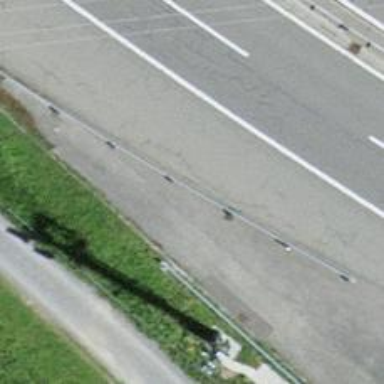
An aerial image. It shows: Guard rail as barrier.